Field crop: maize
Growth stage: 2
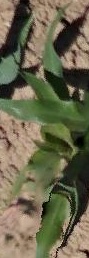
Species: maize